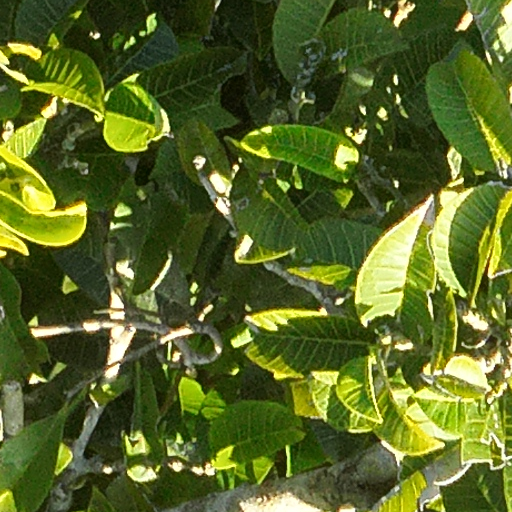
Species: Brosimum alicastrum
GBIF accepted scientific name: Brosimum alicastrum
Crown area (m\u00b2): 352.67